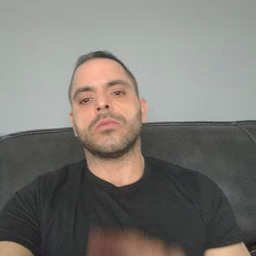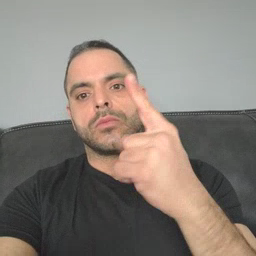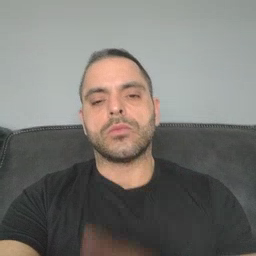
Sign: first